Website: apple
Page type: customer-info-address
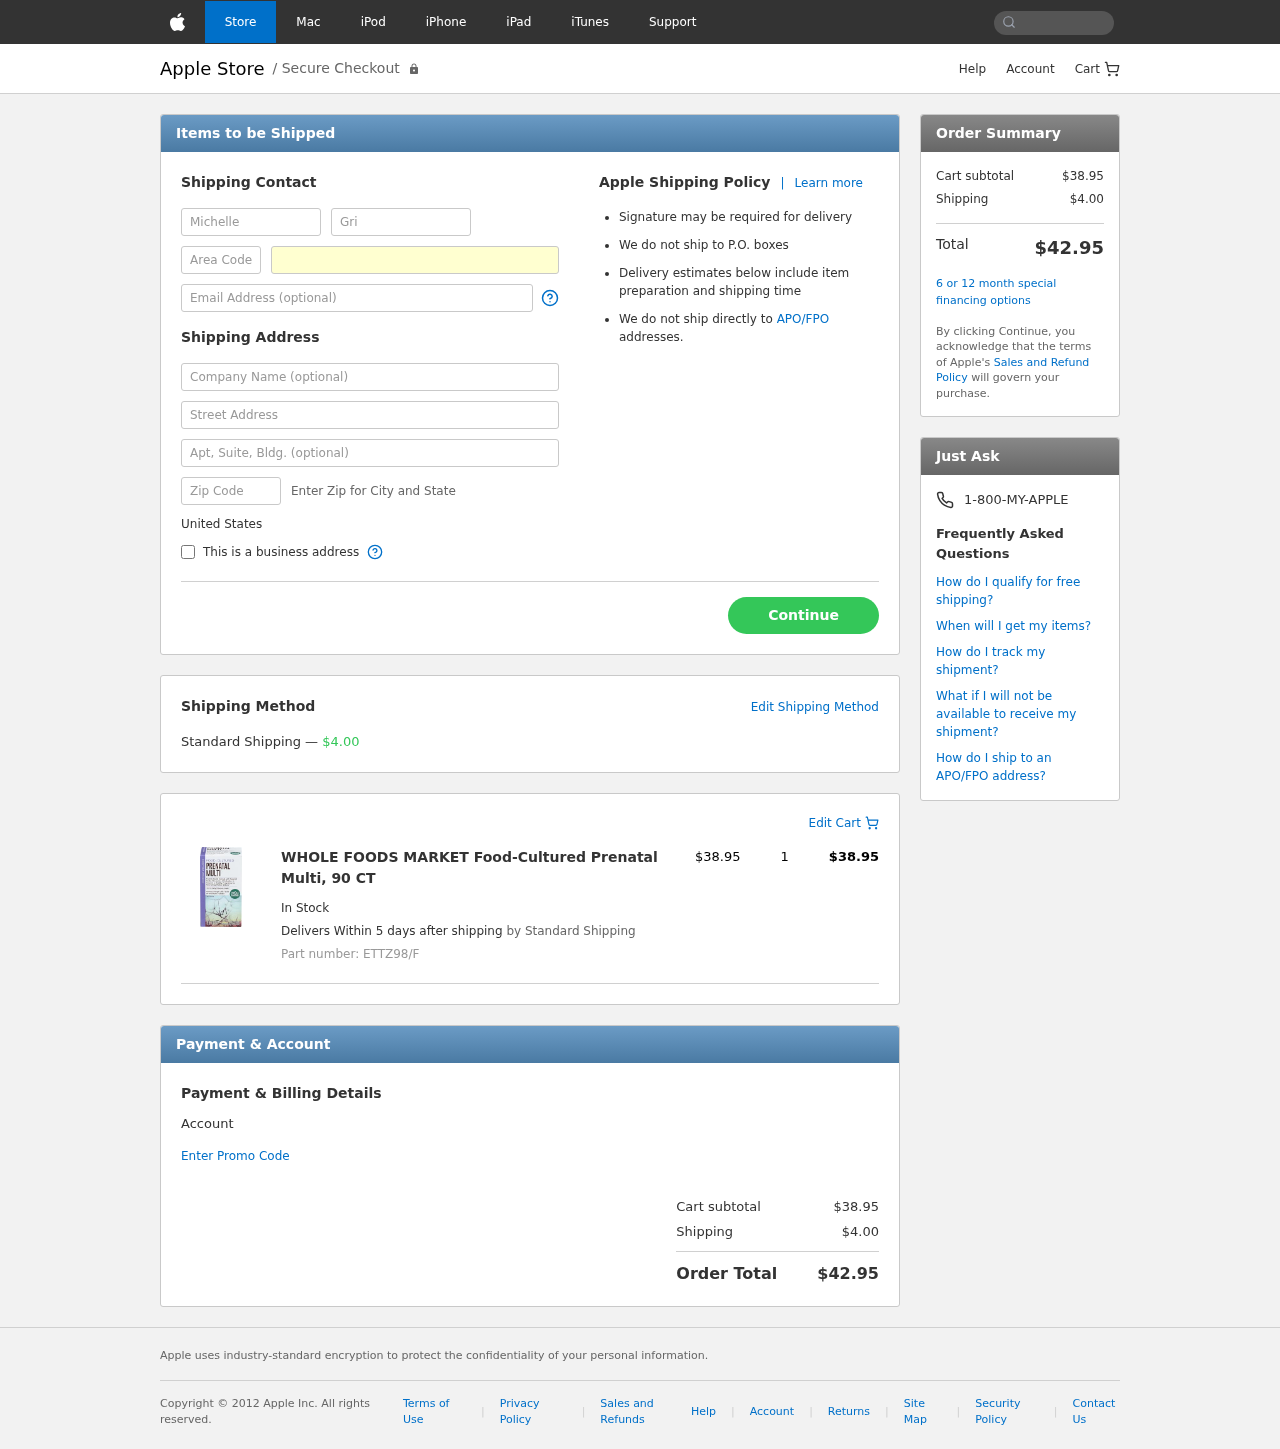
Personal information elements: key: PII_COUNTRY
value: United States
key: PII_FIRSTNAME
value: Michelle
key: PII_LASTNAME
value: Griffin
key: PII_PHONE_AREA
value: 538
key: PII_PHONE_LINE
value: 0401
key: PII_EMAIL
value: michelle_griffin@gmail.com
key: PII_COMPANY
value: Hudson LLC
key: PII_STREET
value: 4261 Burns Shores
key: PII_POSTCODE
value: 92218
Product elements: key: PRODUCT1_NAME
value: WHOLE FOODS MARKET Food-Cultured Prenatal Multi, 90 CT
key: PRODUCT1_PRICE
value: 38.95
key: PRODUCT1_QUANTITY
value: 1
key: PRODUCT1_SKU
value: ETTZ98/F
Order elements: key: ORDER_SHIPPING_COST
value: $4.00
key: ORDER_ITEM_TOTAL
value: $38.95
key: ORDER_SUBTOTAL
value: $38.95
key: ORDER_TOTAL
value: $42.95